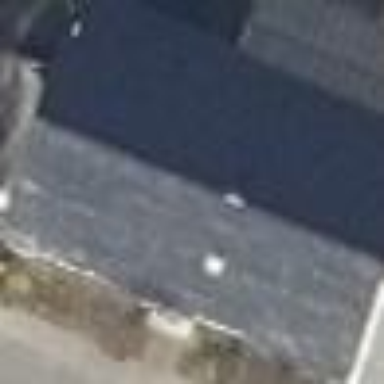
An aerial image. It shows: Building with gabled roof oriented along with dark grey color.